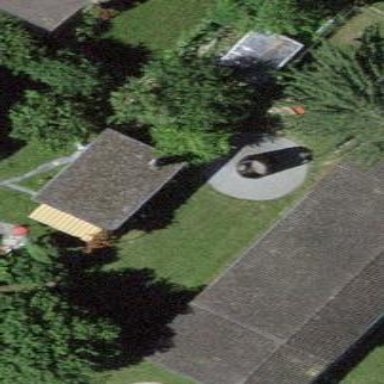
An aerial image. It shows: Shed.